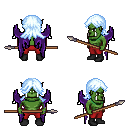
a pixel art fantasy rpg character, male body template, orc, green skin, purple wings, red pants, white cyan loose hair, black shoes, spear, four views (front, back, left, right), 2x2 character sprite sheet, small pixel art, hard edges, no anti-aliasing